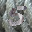
Label: 5